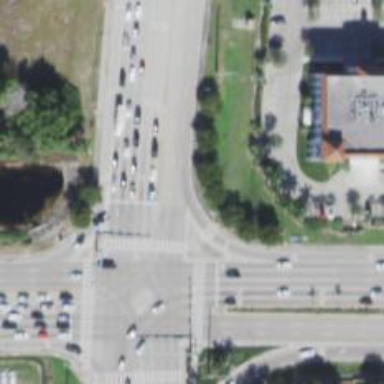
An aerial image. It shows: Footway located on traffic island.